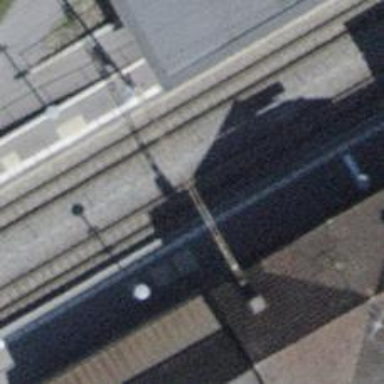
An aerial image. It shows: Public transport stop position along the railway.